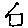
Label: house